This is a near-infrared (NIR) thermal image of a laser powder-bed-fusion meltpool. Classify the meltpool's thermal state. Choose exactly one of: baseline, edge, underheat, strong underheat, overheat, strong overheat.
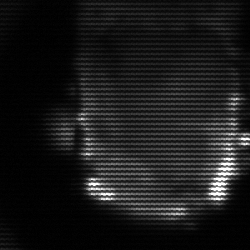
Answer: baseline